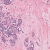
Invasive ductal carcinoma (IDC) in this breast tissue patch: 0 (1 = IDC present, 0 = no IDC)